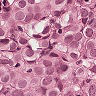
Metastatic tissue present: yes